Question: I have the following html structure that is captured in this image :

How do I get to the cell value (for example: "$8.68 redeemed") in table? Tables are under two different DIV tags.
Here is the XPATH I constructed but it does not get to table cell elements:
'''
//div[@class='hcf-templateContainer']/div[@class='hcf-account-table-container'][1]/table/tbody/tr/td[1]
'''
I also tried this for:
'''
//div[@class='hcf-account-table-container']/table[@class='hcf-account-table']/caption[contains(text(), 'Redemption History')]/../tbody/tr/td[1]
'''
And this:
'''
//div[@class='hcf-account-table-container']/table[@class='hcf-account-table']/caption[contains(text(), 'Redemption History')]/../tbody/tr/td[2]
'''
Thank you.
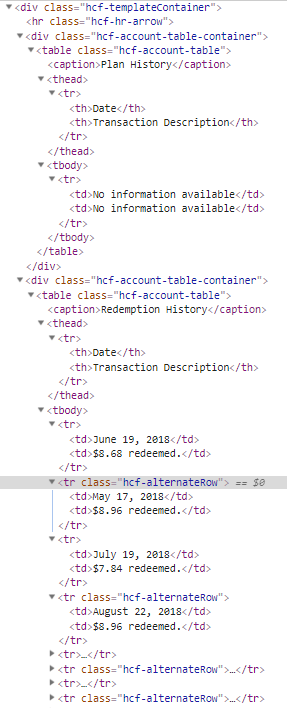
Answer: Here is the correct xpath to get the cell data '$8.96 redeemed.'
'''
//div[@class='hcf-account-table-container']//caption[contains(text(), 'Redemption History')]/parent::table/tbody/tr/td[2]
'''
<URL>